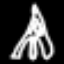
Label: The Eiffel Tower